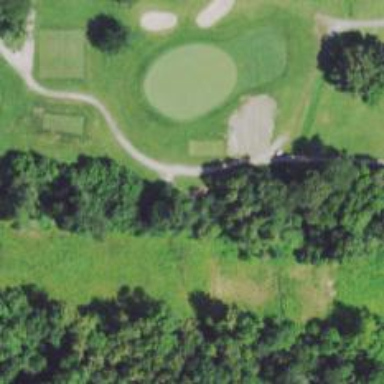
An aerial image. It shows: Path used for both walking and golf.